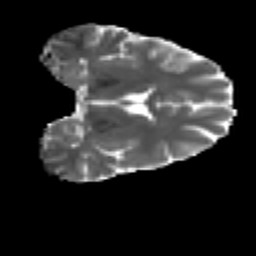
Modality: MD
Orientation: coronal
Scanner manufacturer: ge
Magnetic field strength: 3 T
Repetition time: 7.98 s
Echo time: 0.0701 s